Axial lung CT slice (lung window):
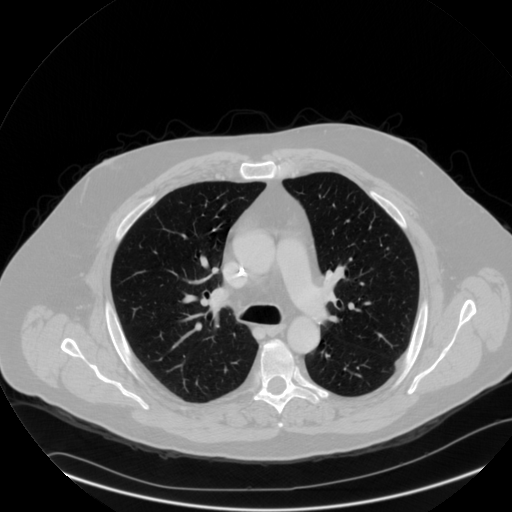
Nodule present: no